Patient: sex M, age 57
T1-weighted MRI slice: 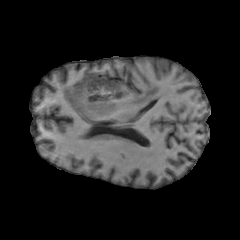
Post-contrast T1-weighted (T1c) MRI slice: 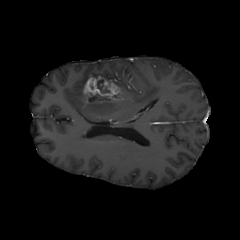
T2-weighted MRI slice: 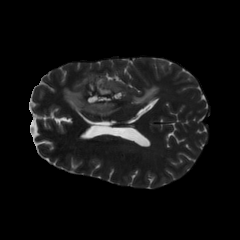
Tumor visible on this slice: yes
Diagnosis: Glioblastoma, IDH-wildtype
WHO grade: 4